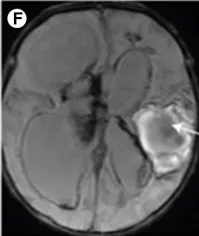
Swan axial brain thin arrow: hemorrhagic cavity, blood product in the lateral ventricles.
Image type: radiology (mri)